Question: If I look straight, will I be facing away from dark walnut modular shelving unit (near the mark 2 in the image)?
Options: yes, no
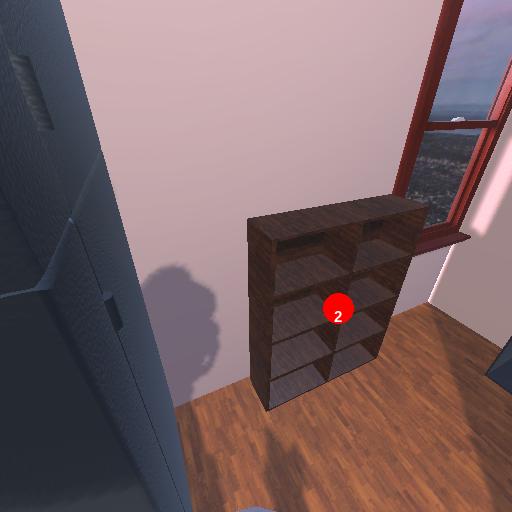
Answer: yes